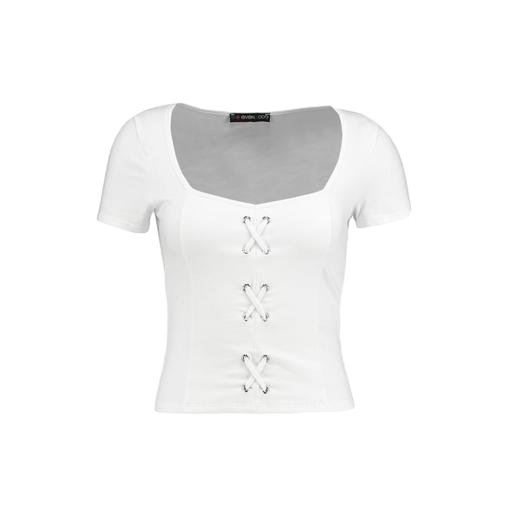
top lace-up front white, white lace-front jersey top, lace-up top, white background